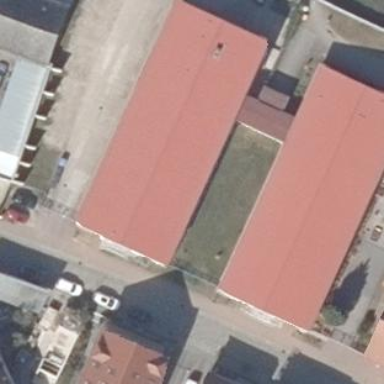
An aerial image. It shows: School building.